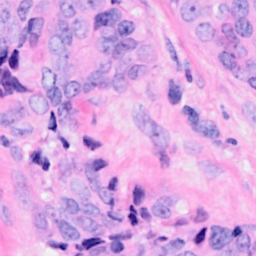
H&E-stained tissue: Breast